Вблизи северного полюса вертикально расположенного намагниченного стержня (постоянного магнита) находится тонкая кольцевая катушка массой $m=10~г$ (см. рисунок).  Катушка может свободно перемещаться вдоль вертикальной оси $z$. Если катушку заставить колебаться по гармоническому закону около этого положения с амплитудой $A=5~мм$ и частотой $v=50~Гц$, то на ее разомкнутых концах появится переменное напряжение с амплитудой $\mathscr{E}_{0}=1~В$.
Какой постоянный ток (по величине и направлению) нужно пропустить через катушку, чтобы она зависла в исходном положении?
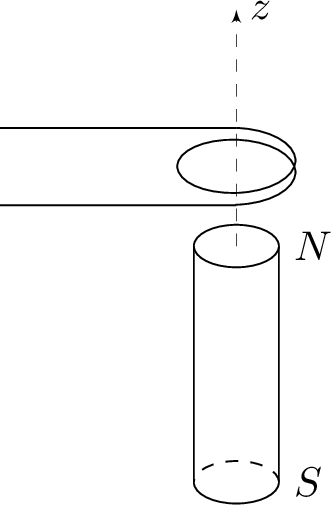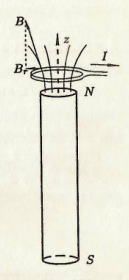
Решение: У северного полюса цилиндра вектор индукции магнитного поля $\vec{B}$ имеет горизонтальную составляющую, направленную по радиусу цилиндра (см. рисунок).  Обозначим эту составляющую в месте расположения витков катушки через $B_{r}$. Пeремещение витков вдоль оси $z$ запишем в виде $$ z(t)=A \sin (2 \pi \nu t) . $$ Скорость катушки $$ v_{z}(t)=\frac{d z}{d t}=2 \pi \nu A \cos (2 \pi \nu t). $$ ЭДС индукции, наводимая в ней при колебаниях, $$ \mathscr{E}(t)=2 \pi R N B_{r} v_{x}=2 \pi R N B_{r} A \cdot 2 \pi \nu \cos (2 \pi \nu t), $$ где $R$ — радиус витков, $N$ — их число. Амплитуда переменного напряжения на концах катушки $$ \mathscr{E}_{0}=4 \pi^{2} \nu R N B_{r} A. $$ Если теперь через нее пропустить постоянный ток $I$ по часовой стрелке (если смотреть сверху), то на катушку вдоль оси $z$ будет действовать направленная вверх сила Ампера $$ F_{z}=2 \pi R I B_{r}N=\frac{\mathscr{E}_{0} I}{2 \pi \nu A} . $$ Катушка зависнет, если сила Ампера будет равна силе тяжести: $$ \frac{\mathscr{E}_{0} I}{2 \pi \nu A} =m g, $$ откуда $$ I=\frac{2 \pi \nu A m g}{\mathscr{E}_{0}}=0.154~А. $$
Ответ: $$ I=\frac{2 \pi \nu A m g}{\mathscr{E}_{0}}=0.154~А. $$
Темы:
T, Электричество, Колебания, Всероссийские, Электромагнитная индукция, Магнитное поле